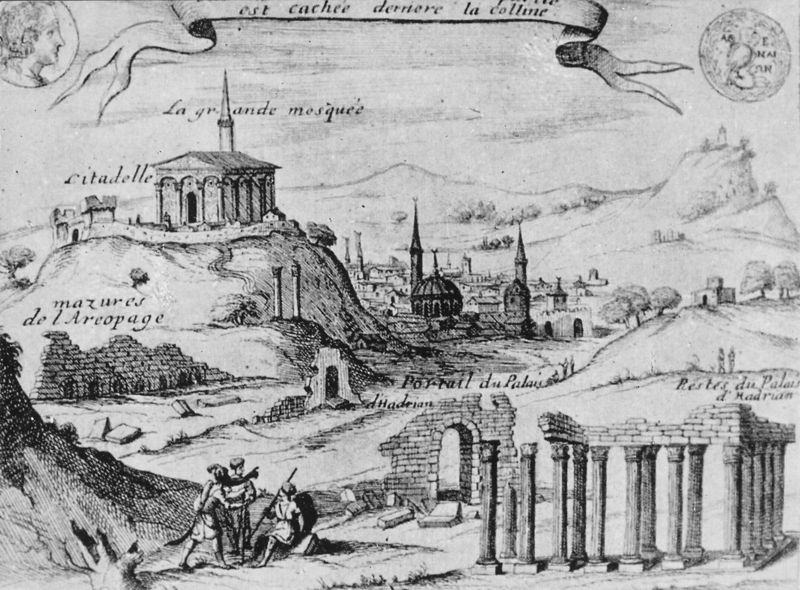
Titel: Ansicht von Athen
Künstler: Jacques-Paul Babin
Schlagwörter: baum, berg, kopf, weiß, bäume, landschaft, menschen, stadt, finger, frankreich, männer, schwarz, skizze, säulen, zeichnung, gebäude, häuser, hügel, kirche, wald, turm, schrift, ansicht, bogen, berge, mauer, französisch, kuppel, tor, kirchen, kirchtürme, ruine, antike, moschee, palast, druck, stich, schwarzweiß, text, beschriftung, bleistift, ruinen, portal, karte, mauern, reise, griechenland, stadtmauer, zentrum, tempel, siegel, hirte, münze, palais, archäologie, köln, zitadelle, schriftband, konstantinopel, zeichnunng, areopage, citadelle